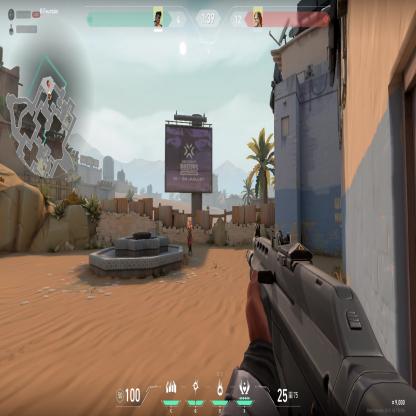
Label: enemy